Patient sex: M
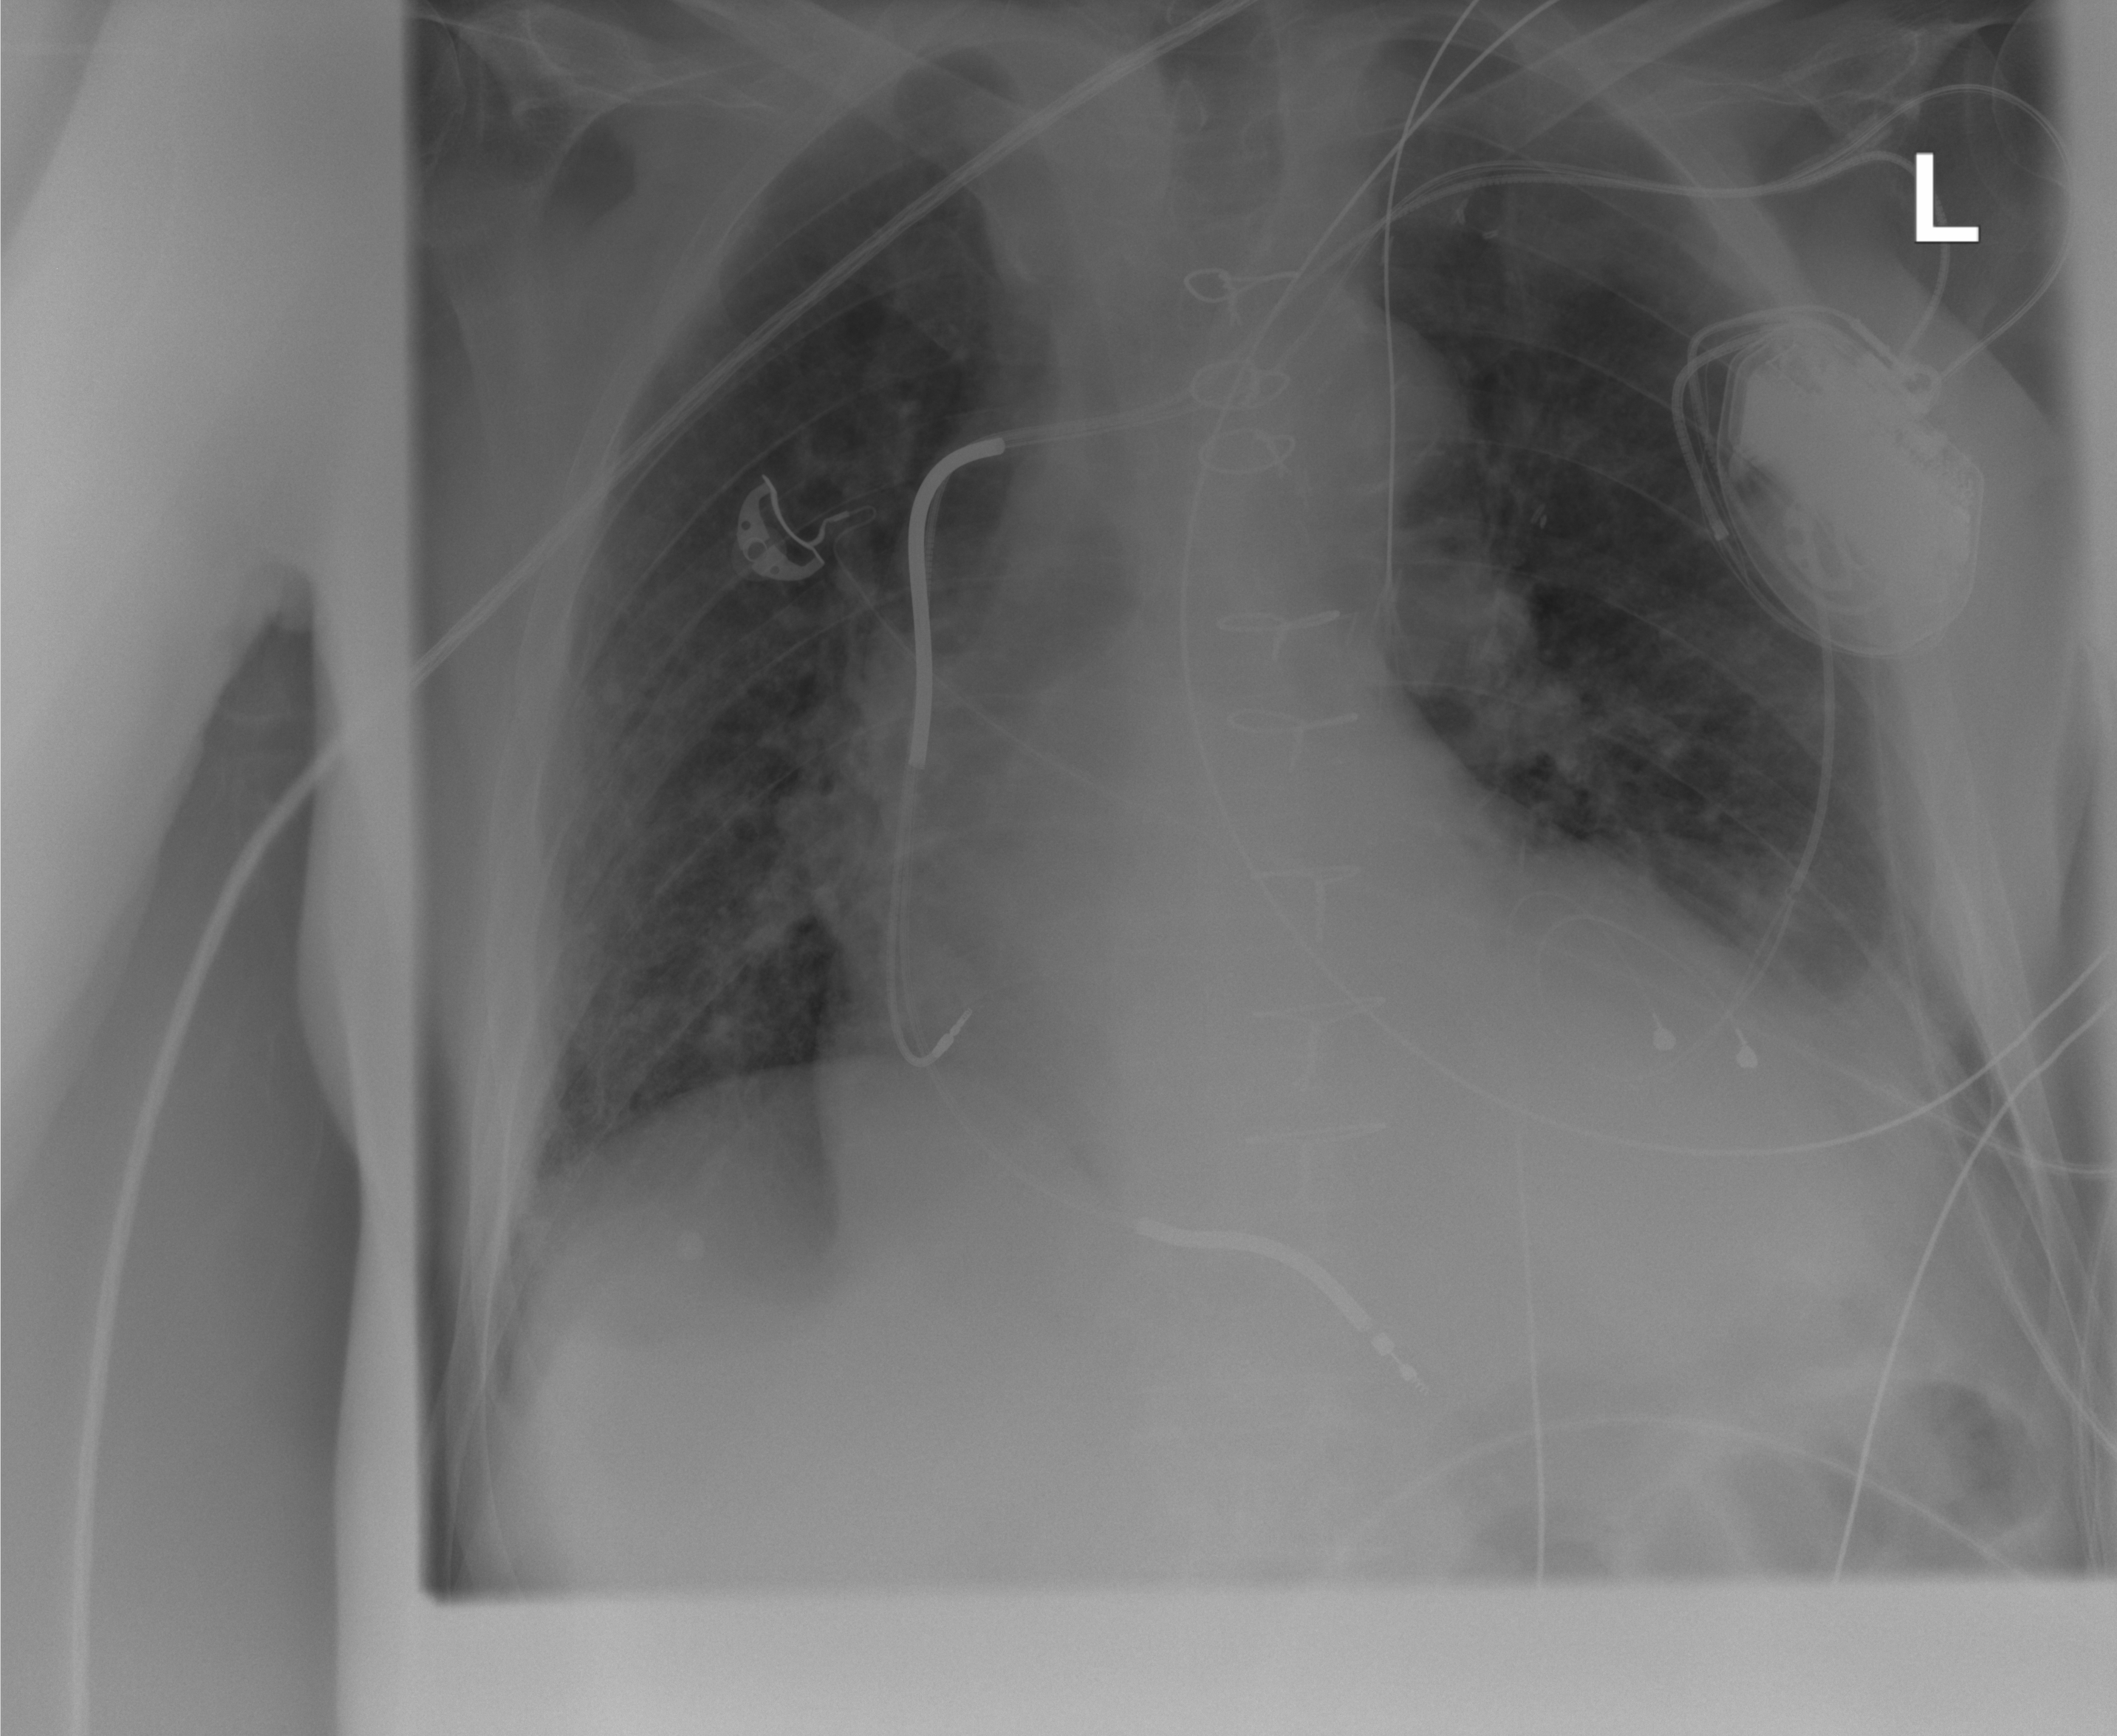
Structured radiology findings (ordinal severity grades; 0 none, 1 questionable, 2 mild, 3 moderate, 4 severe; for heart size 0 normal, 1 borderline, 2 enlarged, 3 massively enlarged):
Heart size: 2
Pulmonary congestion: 0
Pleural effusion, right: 0
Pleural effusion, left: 2
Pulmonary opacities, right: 0
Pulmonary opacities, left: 2
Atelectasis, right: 0
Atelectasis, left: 2